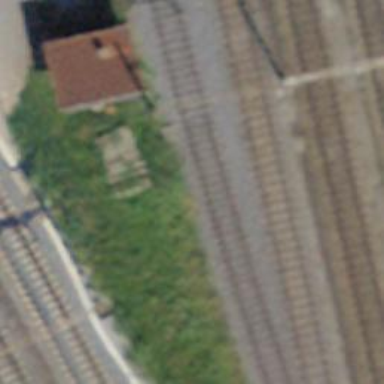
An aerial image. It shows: Single-track electrified railway siding with contact line for service.